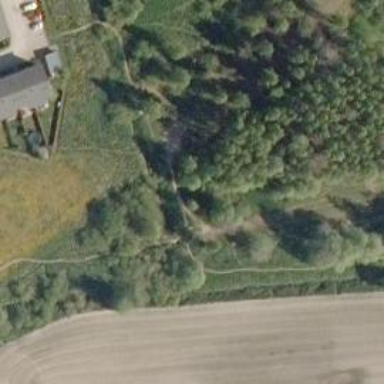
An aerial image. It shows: Path.